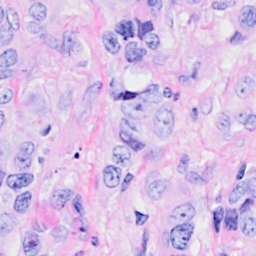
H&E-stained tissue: Breast